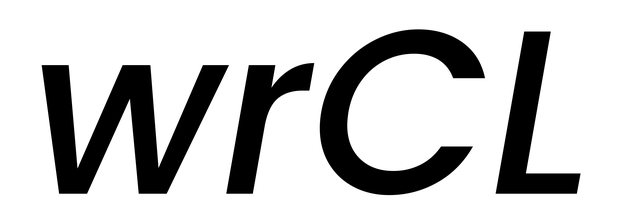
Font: Poppins-MediumItalic